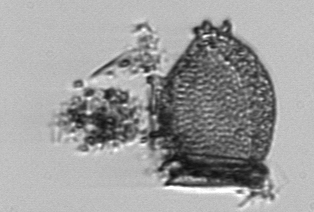
Label: Dinophysis_norvegica